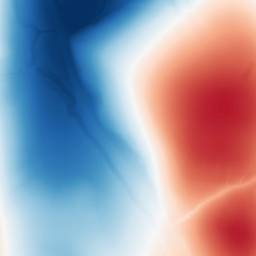
Category: trend_removal
Decomposition family: polynomial
Decomposition parameters: degree: 3
Upsampling method: sinc_blackman
Upsampling parameters: scale: 4
kernel_size: 16
Upsampling scale: 4